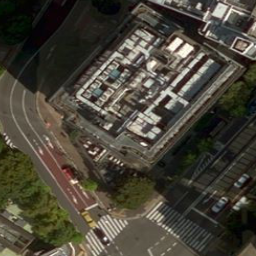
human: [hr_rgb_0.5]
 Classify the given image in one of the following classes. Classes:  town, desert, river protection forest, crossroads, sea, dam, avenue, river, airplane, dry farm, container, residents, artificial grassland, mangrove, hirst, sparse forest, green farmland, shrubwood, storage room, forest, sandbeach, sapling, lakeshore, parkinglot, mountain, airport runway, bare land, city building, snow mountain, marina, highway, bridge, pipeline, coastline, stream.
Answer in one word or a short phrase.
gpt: city building